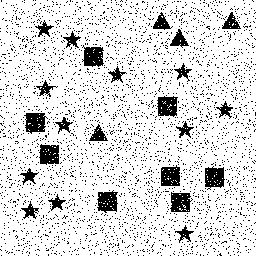
Squares: 8
Triangles: 4
Stars: 12
Total shapes: 24